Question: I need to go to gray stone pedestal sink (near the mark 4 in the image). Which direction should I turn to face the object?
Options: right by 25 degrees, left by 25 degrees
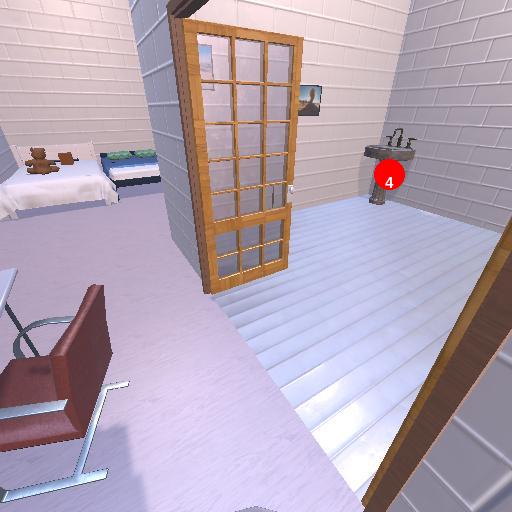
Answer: right by 25 degrees